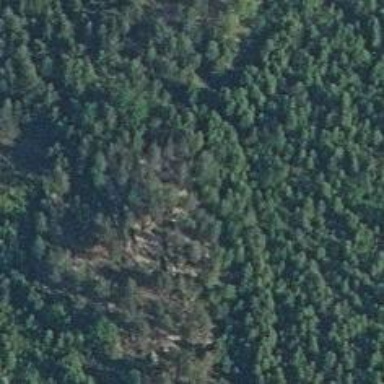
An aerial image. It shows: Cliff in nature.